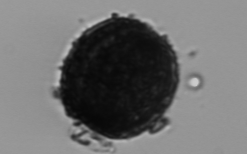
Label: Thalassiosira_TAG_external_detritus